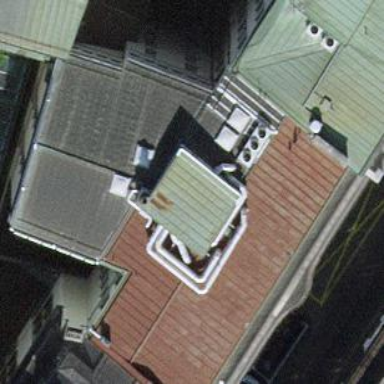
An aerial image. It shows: Building.